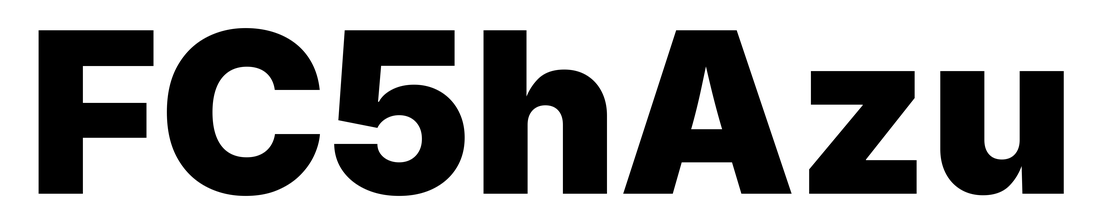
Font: Inter_Black